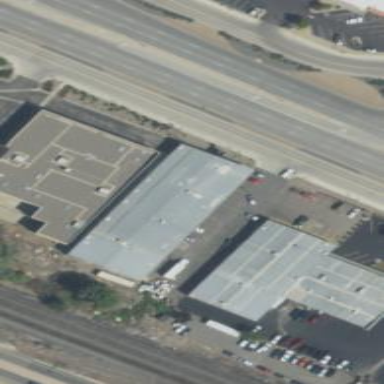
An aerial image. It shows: Retail building.